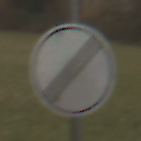
Verkehrszeichen: EndeSaemtlicherBegrenzungen
Umgebung: Outdoor, Nature
Tageszeit: Midday
Wetter: Overcast
Licht: Natural
Jahreszeit: NotSpecified
Kontrast: LowContrast